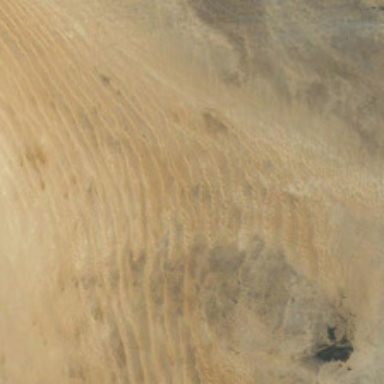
It is a piece of yellow desert .